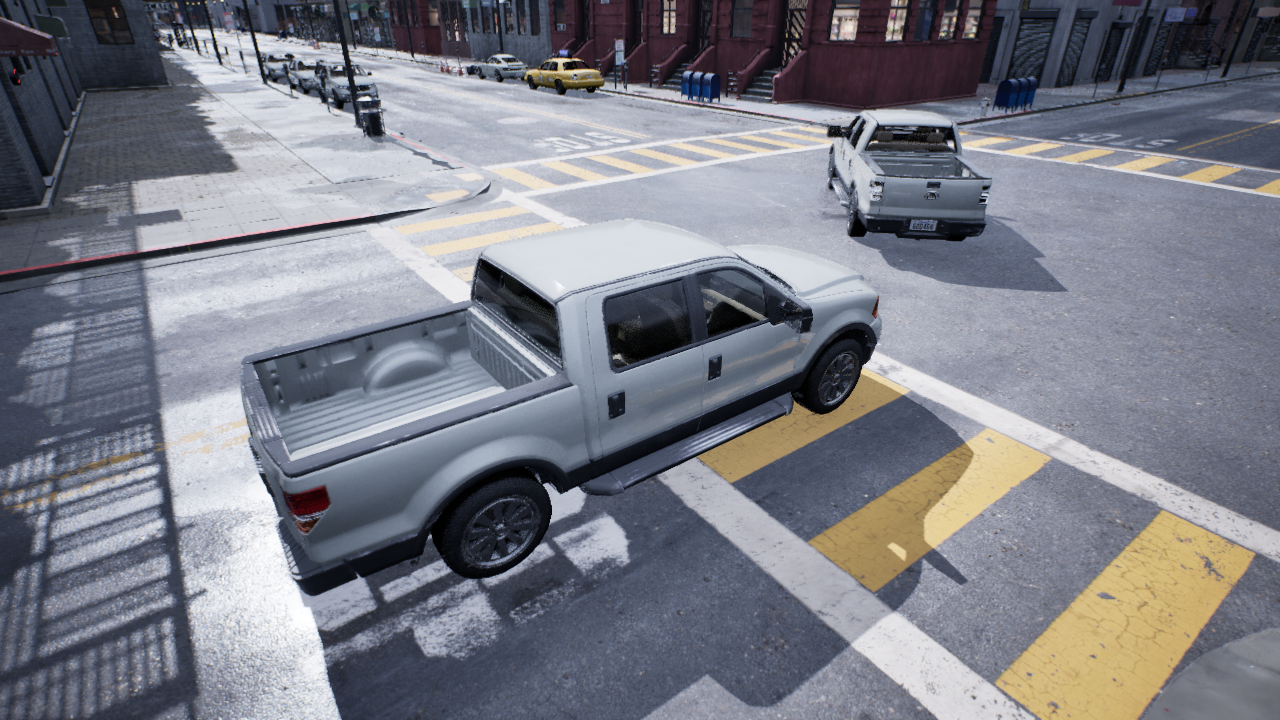
Venue: residential
Lighting: overcast
Vehicle rig: pickup